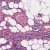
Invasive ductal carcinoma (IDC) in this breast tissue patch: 1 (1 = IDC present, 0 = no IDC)